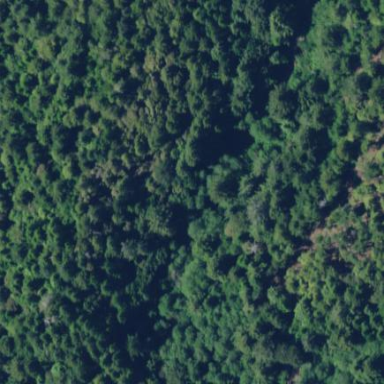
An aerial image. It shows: Forest area.